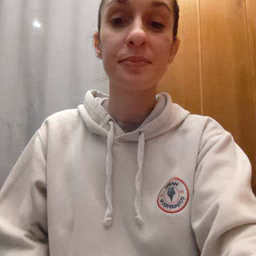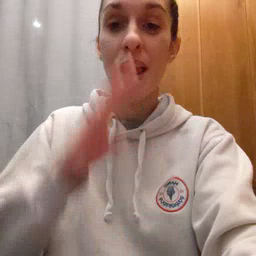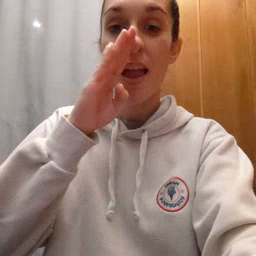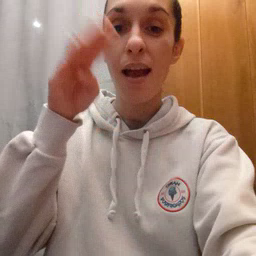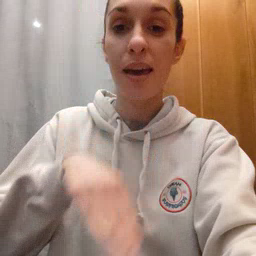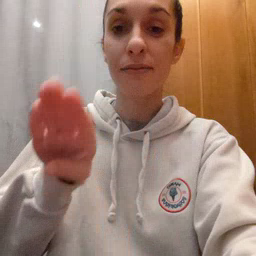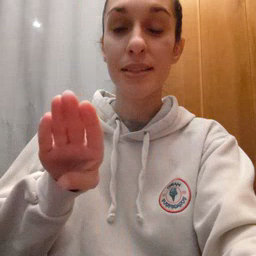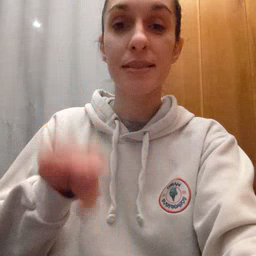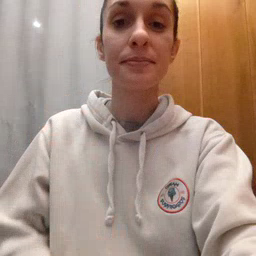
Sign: elephant